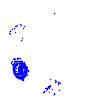
Particle: electron